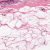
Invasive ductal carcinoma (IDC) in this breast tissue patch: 0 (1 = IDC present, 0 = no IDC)